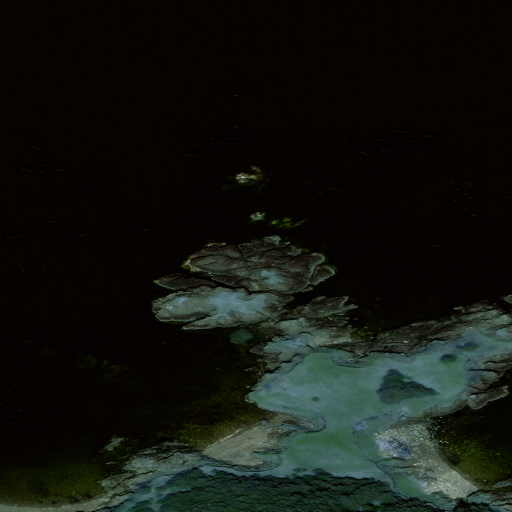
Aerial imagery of cape in Alaska named Black Cape containing only unknown